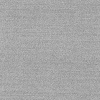
Atmospheric dust classification: dusty